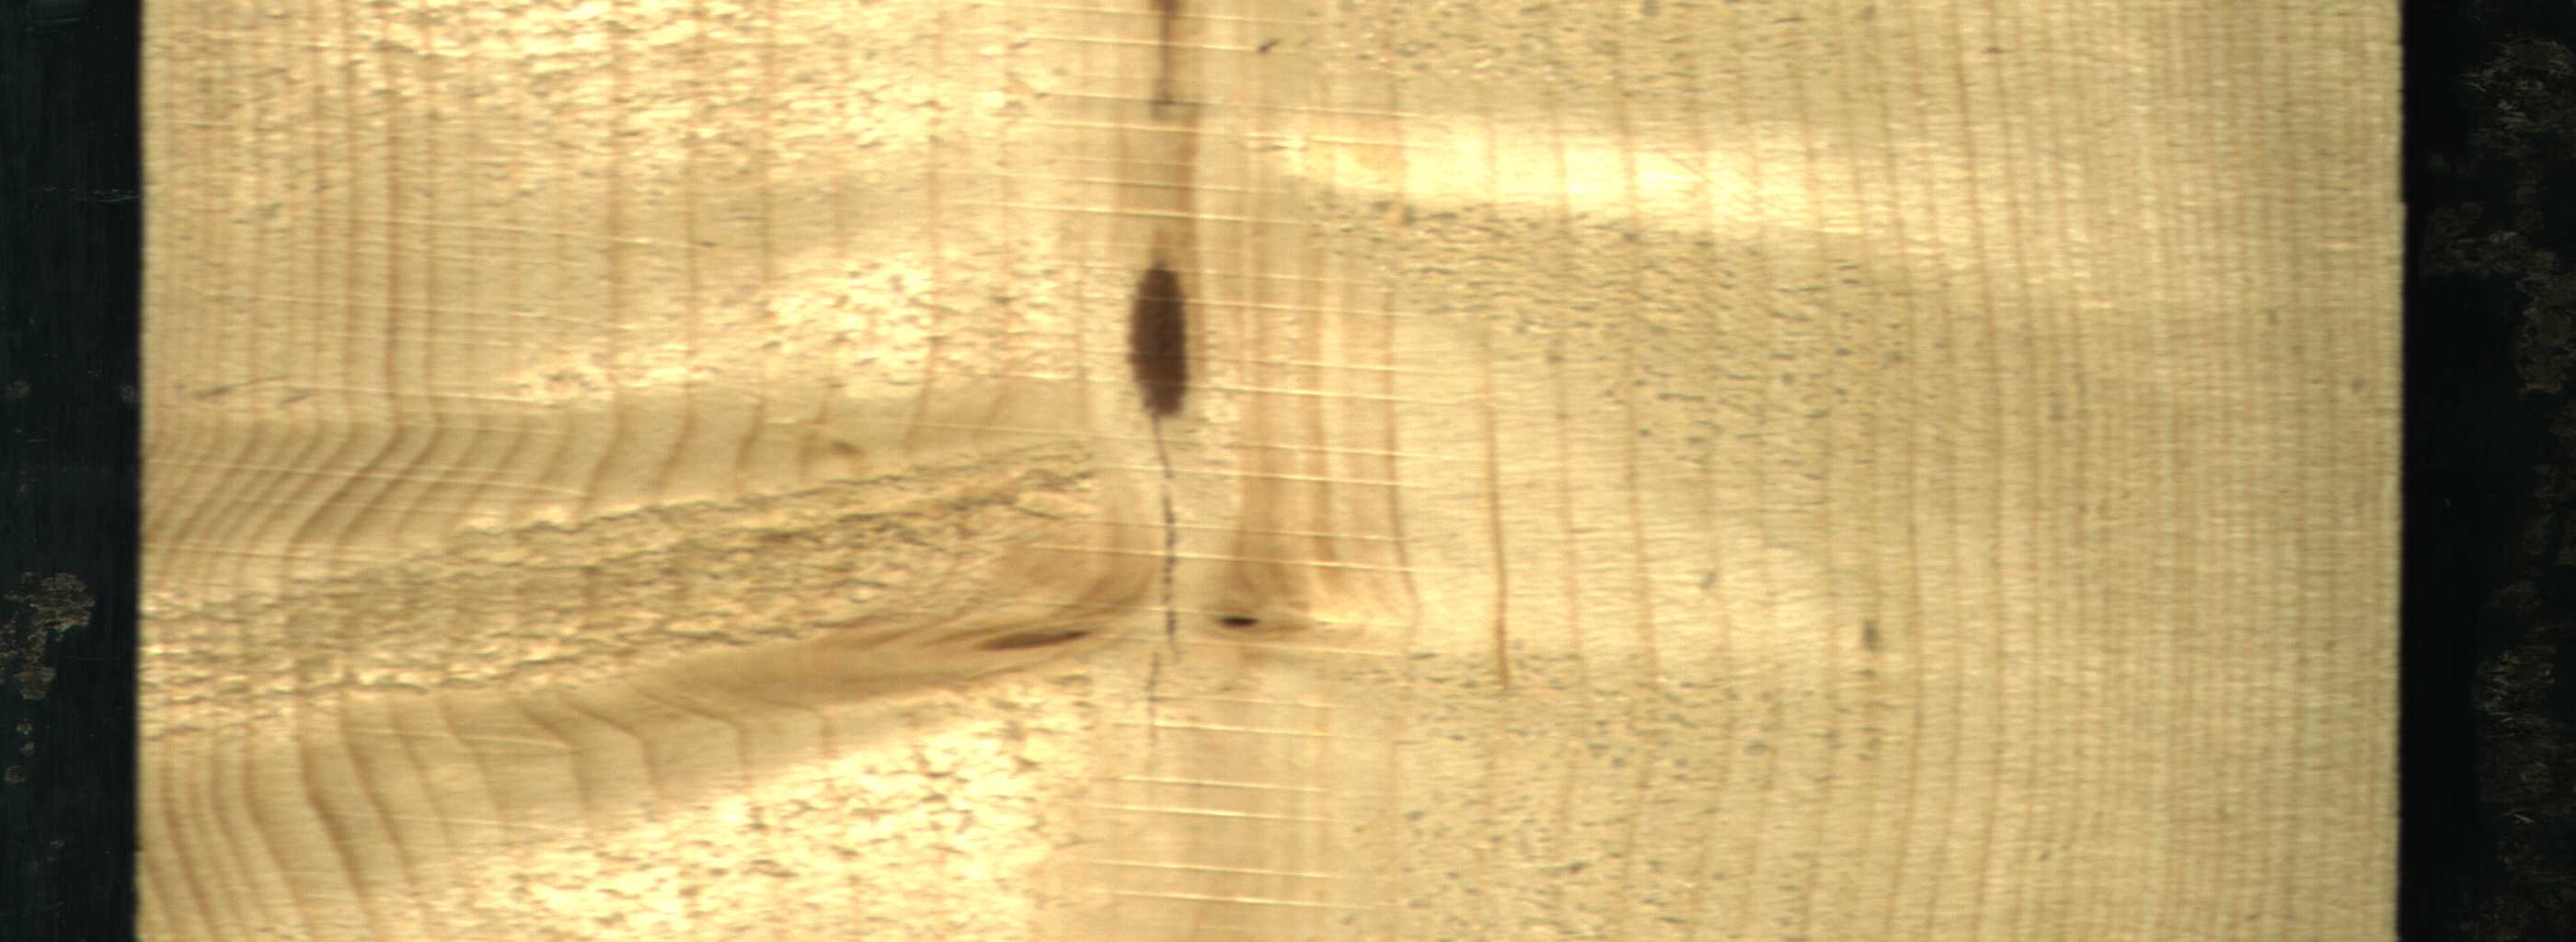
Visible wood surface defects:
Marrow
Live_Knot
Live_Knot